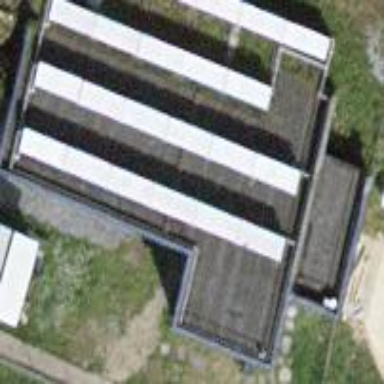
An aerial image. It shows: Building with toilets inside.